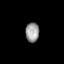
Tissue: lung
Cell type: Epithelial cells
Senescence score: 0.1972
Nuclear area (px): 264
Mean DAPI intensity: 151.598